Aerial crown-view tile of a tropical tree (Barro Colorado Island, Panama), acquired 20241112:
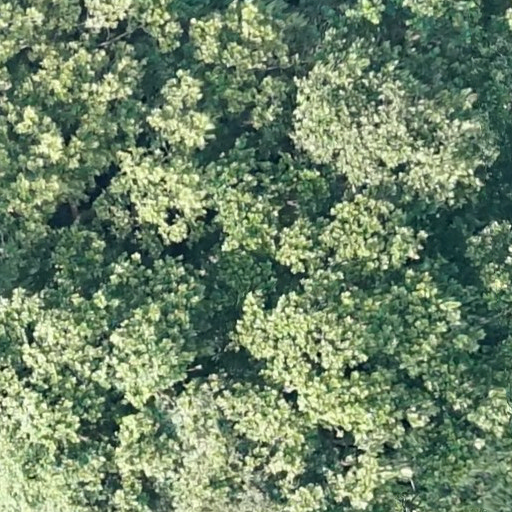
Species: Anacardium excelsum
GBIF accepted scientific name: Anacardium excelsum
Crown area: 831.358 m²